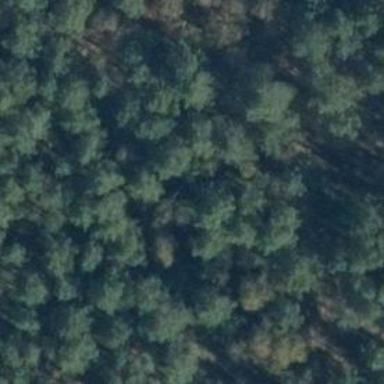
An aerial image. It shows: Hunting stand.